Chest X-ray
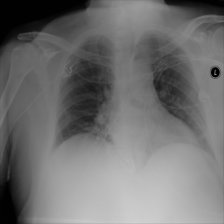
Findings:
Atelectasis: negative
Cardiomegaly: negative
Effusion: negative
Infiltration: negative
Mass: negative
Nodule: negative
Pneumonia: negative
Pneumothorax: negative
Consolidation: negative
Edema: negative
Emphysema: negative
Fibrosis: negative
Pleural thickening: negative
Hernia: negative